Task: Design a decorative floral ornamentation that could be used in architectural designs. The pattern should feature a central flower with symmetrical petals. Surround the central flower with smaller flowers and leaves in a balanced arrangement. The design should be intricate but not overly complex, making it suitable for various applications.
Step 1609:
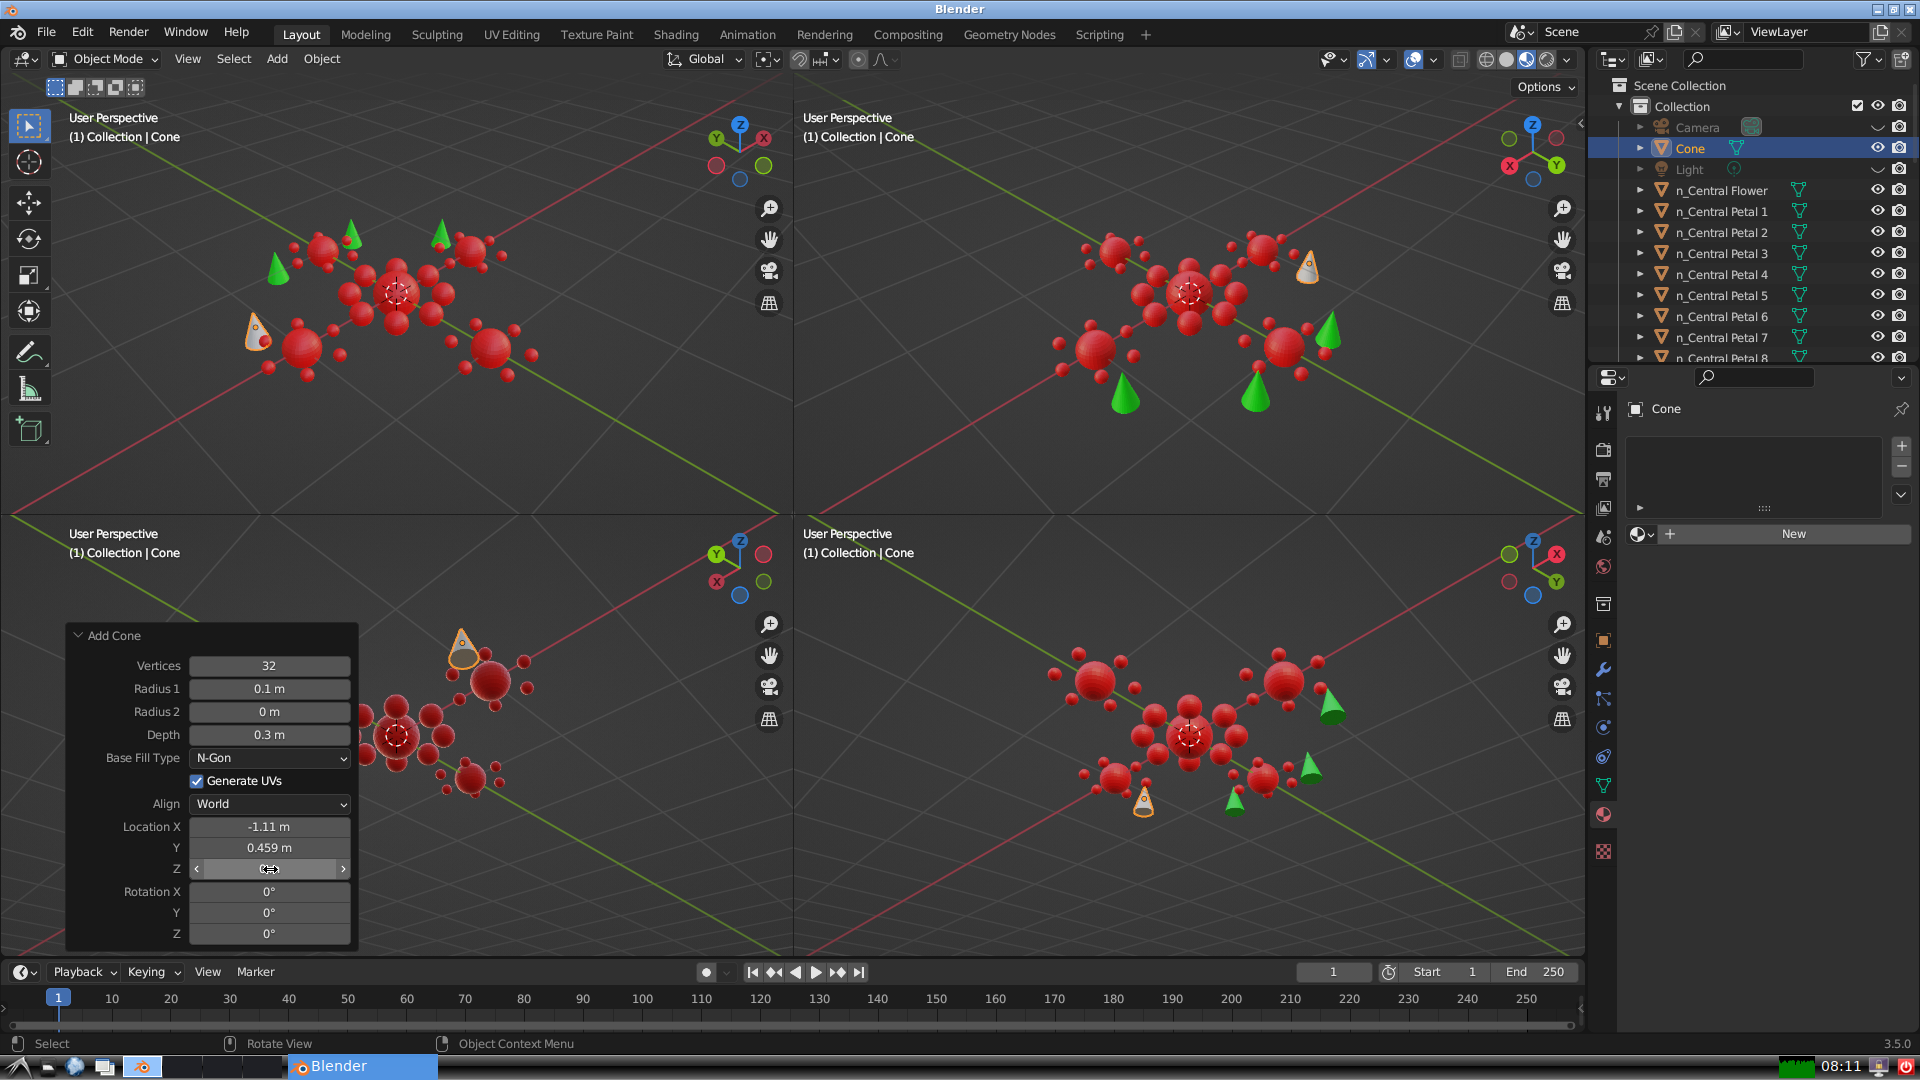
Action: {"mouse_move": [270, 892]}